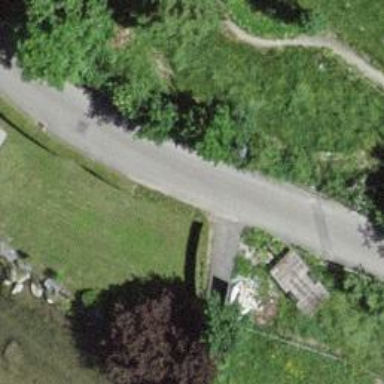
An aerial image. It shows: Paved footway.